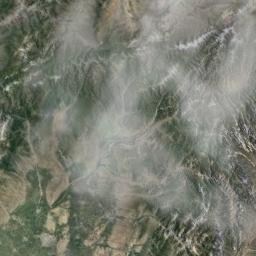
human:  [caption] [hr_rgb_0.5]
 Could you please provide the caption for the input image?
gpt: The stratus clouds are located above the land covered by some vegetation while some ups and downs are on the land .

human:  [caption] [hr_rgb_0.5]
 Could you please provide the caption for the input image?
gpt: The white cloud is above green land .

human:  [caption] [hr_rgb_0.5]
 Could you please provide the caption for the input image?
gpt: A thin cloud floats on the sea .

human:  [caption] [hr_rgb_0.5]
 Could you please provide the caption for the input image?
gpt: Light white clouds on the green and yellow intersecting ground .

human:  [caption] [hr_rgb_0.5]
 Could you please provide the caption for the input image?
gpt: There are gauzy clouds over a mountain .